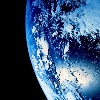
Label: cloud